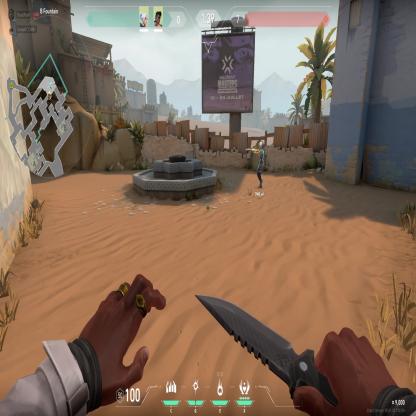
Label: teammate